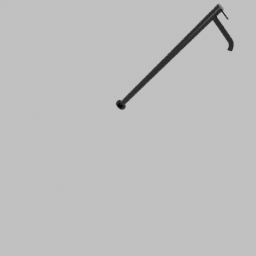
Label: appliances